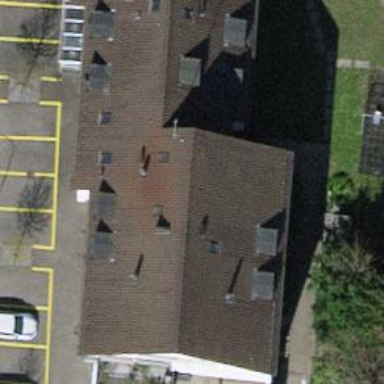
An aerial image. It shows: Fire station building.